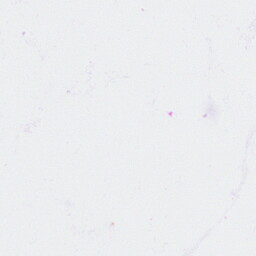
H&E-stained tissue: Breast